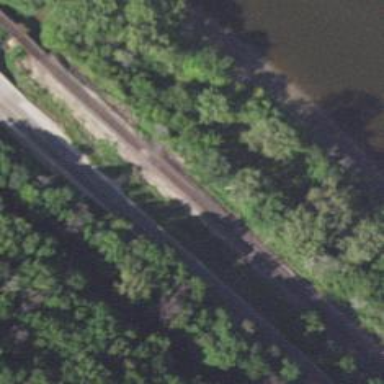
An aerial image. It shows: Railway crossing.